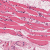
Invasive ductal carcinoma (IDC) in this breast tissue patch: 0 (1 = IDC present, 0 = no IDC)